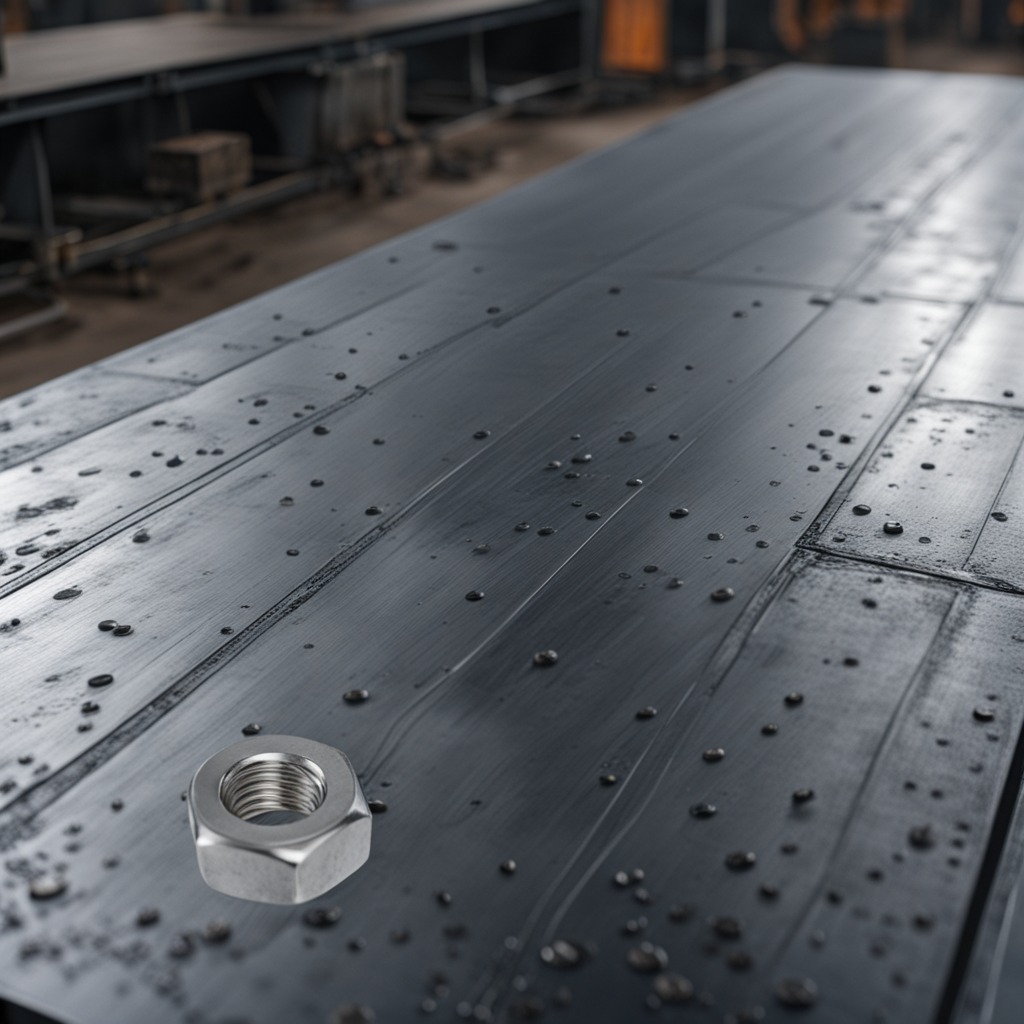
A metal nut is lying on a cold steel table in a mining workshop.